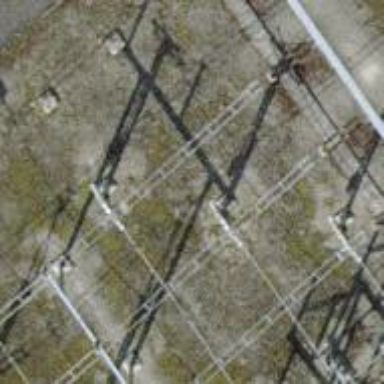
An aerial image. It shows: Power line carrying busbar.